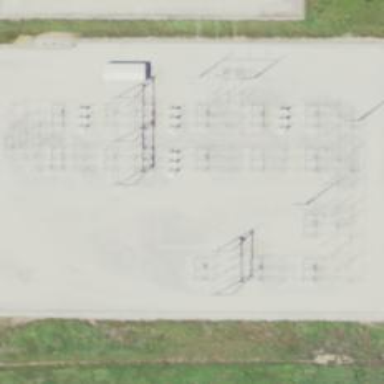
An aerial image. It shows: Switch used for power control.